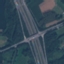
Land use / land cover: Highway